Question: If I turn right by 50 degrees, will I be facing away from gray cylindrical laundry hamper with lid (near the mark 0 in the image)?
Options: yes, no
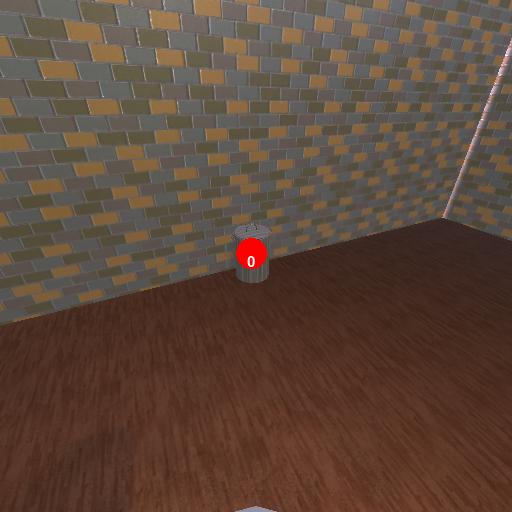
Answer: yes